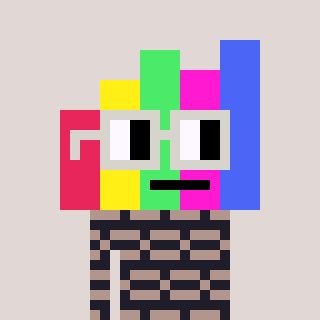
a pixel art character with square light gray glasses, a bar chart-shaped head and a grayscale-colored body on a warm background